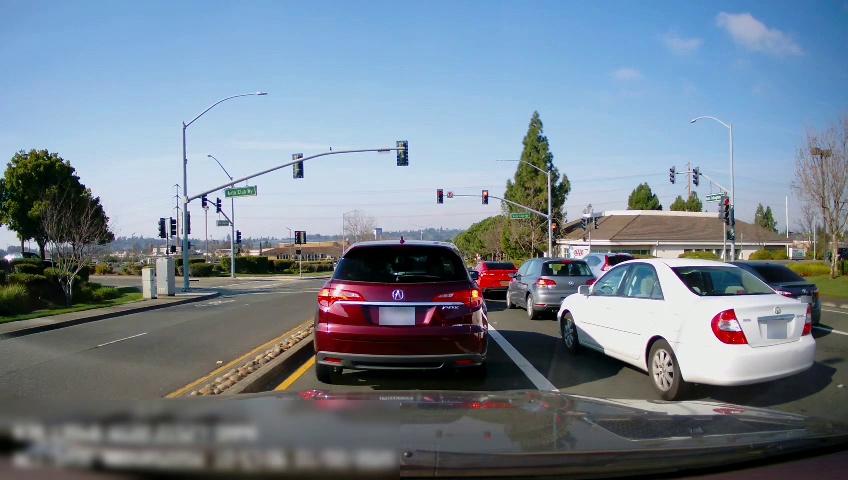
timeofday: Day
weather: Sunny
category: Drivable Space
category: Drivable Space
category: Vehicles | Car
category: Vehicles | SUV
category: Vehicles | SUV
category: Vehicles | Car
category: Vehicles | Car
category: Vehicles | Car
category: Vehicles | Car
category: Lanes | Current Lane
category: Lanes | Current Lane
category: Lanes | Current Lane
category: Lanes | Alternate Lane
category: Lanes | Opposite Lane
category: Traffic | Signs
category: Traffic | Signs
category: Traffic | Signs
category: Traffic | Signs
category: Traffic | Lights
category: Traffic | Lights
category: Traffic | Lights
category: Traffic | Lights
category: Traffic | Lights
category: Traffic | Lights
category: Traffic | Lights
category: Traffic | Lights
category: Traffic | Lights
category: Traffic | Lights
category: Traffic | Lights
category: Traffic | Lights
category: Traffic | Lights
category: Traffic | Lights
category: Traffic | Lights